Aerial crown-view tile of a tropical tree (Barro Colorado Island, Panama), acquired 20241014:
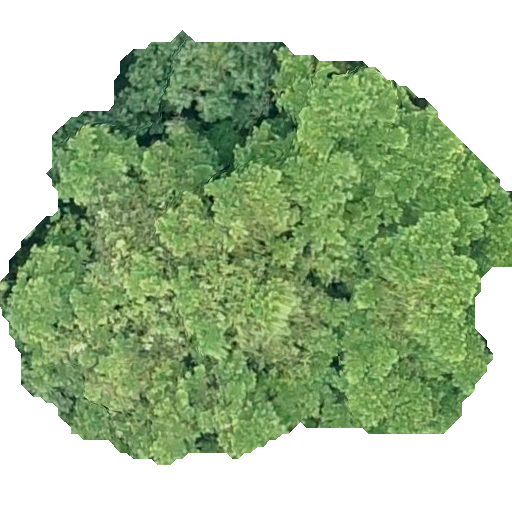
Species: Terminalia amazonia
GBIF accepted scientific name: Terminalia amazonica
Crown area: 254.778 m²